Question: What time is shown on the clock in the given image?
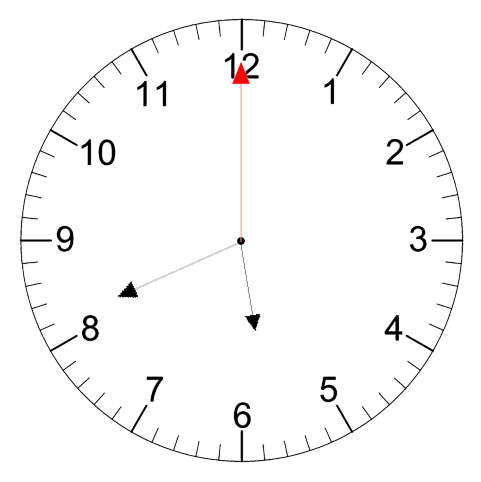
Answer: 05:41:00